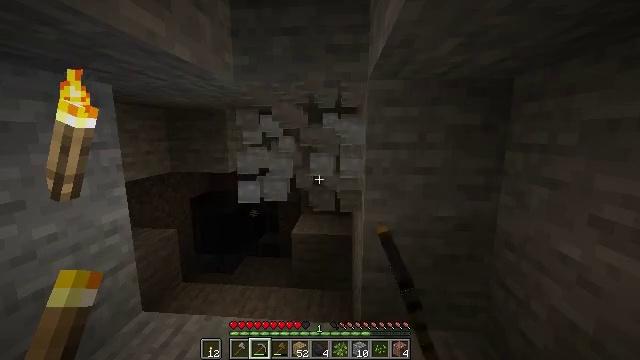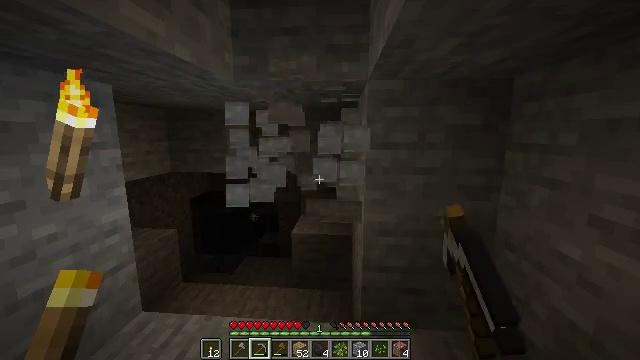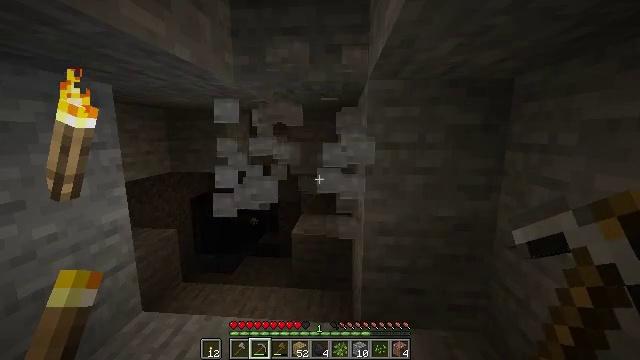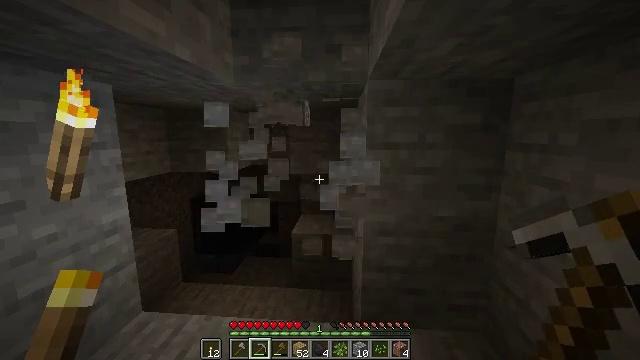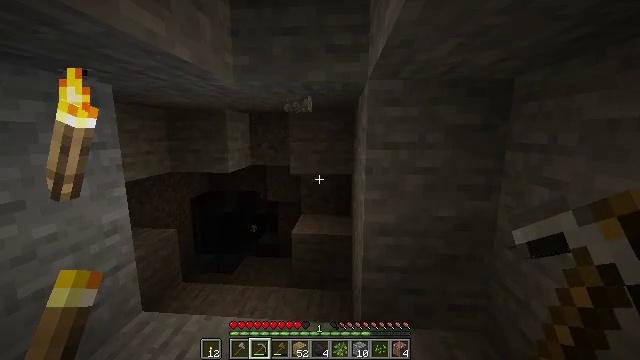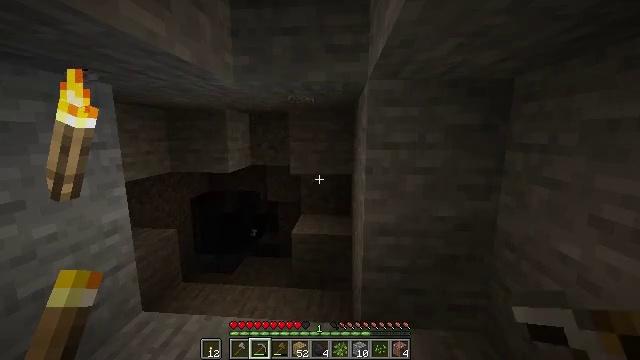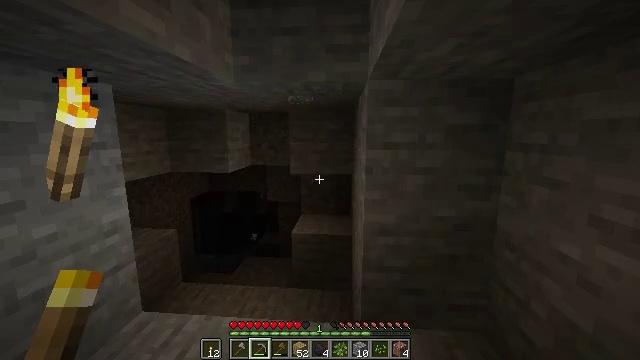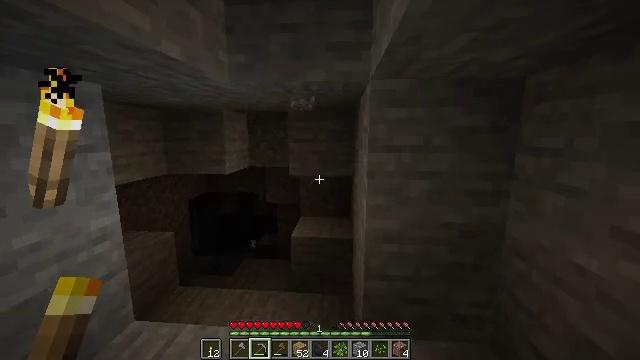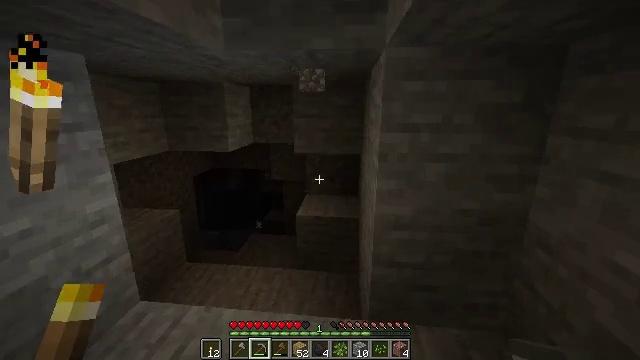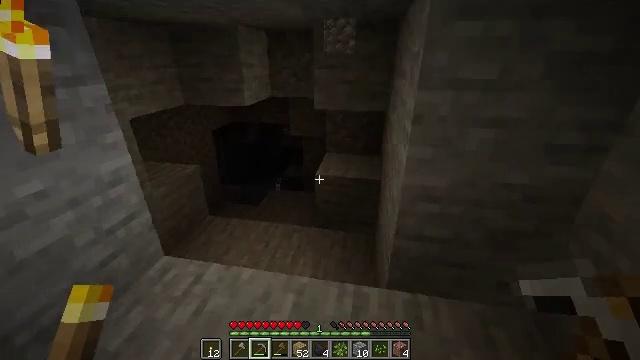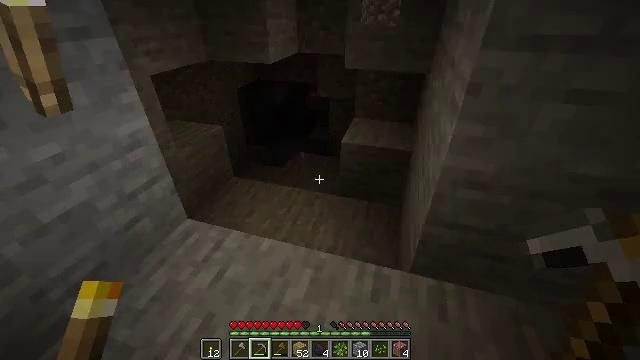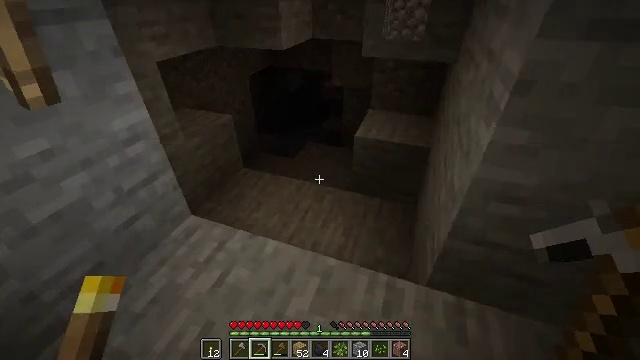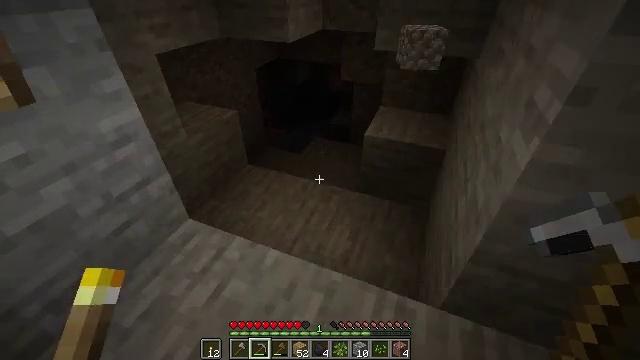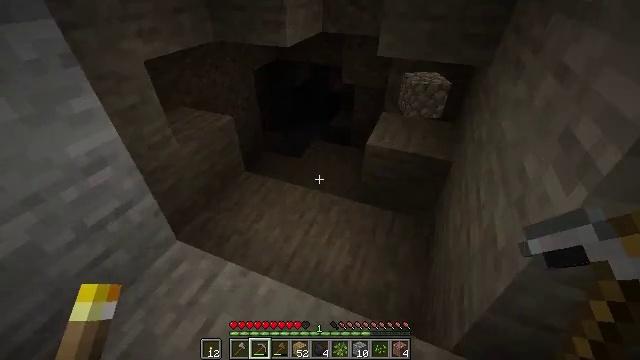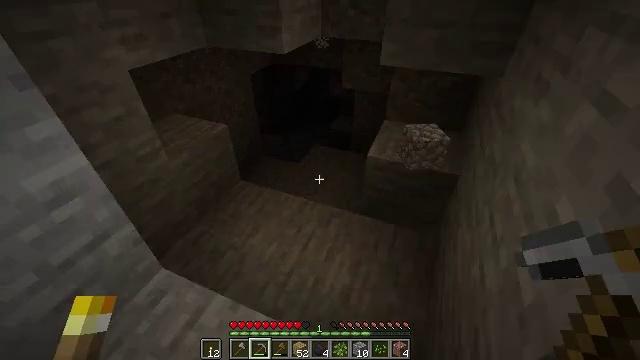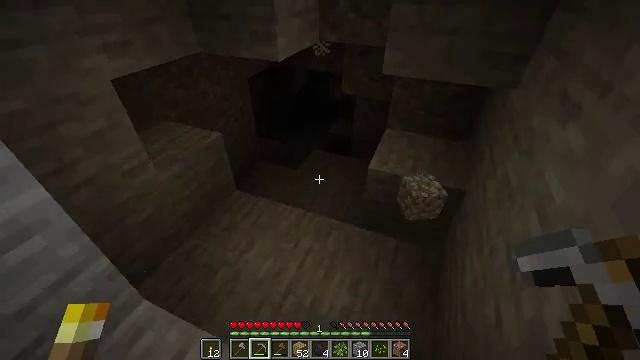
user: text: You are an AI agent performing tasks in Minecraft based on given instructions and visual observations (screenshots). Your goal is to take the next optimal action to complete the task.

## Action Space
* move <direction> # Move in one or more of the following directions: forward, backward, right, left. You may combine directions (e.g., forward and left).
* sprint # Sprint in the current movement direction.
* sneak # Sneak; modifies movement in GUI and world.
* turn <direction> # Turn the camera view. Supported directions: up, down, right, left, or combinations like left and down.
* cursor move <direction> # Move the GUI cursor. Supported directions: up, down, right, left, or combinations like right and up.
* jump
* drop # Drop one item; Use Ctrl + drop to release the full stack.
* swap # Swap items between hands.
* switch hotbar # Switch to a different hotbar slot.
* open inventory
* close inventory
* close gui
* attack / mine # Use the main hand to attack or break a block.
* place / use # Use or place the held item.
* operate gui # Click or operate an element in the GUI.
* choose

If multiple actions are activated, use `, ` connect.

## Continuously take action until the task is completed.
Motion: motion action
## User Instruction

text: Harvest stone in the caves.
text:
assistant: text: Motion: attack / mine
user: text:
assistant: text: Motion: attack / mine
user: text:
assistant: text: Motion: attack / mine
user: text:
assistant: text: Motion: attack / mine
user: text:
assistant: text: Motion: attack / mine
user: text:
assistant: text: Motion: move forward, attack / mine
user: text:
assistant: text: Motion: move forward, attack / mine
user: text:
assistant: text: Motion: move forward, turn left and down
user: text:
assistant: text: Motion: move forward, turn left and down
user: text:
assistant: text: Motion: move forward, turn left and down
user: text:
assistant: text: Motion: move forward, turn left and down
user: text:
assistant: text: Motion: move forward, turn left and down
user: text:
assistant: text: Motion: move forward
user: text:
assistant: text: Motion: move forward
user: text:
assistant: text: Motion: move forward
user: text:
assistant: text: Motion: move forward
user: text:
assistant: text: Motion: move forward
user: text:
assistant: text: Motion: move forward
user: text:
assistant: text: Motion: move forward
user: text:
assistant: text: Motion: move forward, turn left and down
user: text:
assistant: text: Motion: turn left and down
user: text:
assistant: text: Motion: turn left and down
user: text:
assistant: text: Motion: turn left
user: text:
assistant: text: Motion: no_op
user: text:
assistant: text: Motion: no_op
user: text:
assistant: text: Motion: no_op
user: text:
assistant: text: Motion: no_op
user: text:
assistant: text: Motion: no_op
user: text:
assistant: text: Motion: no_op
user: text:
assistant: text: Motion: no_op